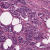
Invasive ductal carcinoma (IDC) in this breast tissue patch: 1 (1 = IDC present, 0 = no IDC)